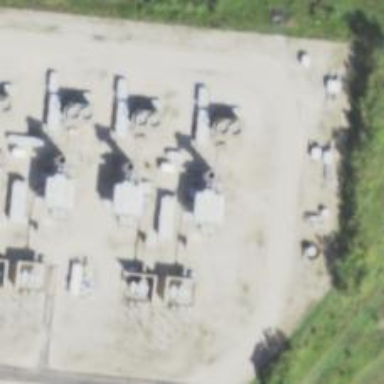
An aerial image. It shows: Gas-powered generator.